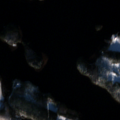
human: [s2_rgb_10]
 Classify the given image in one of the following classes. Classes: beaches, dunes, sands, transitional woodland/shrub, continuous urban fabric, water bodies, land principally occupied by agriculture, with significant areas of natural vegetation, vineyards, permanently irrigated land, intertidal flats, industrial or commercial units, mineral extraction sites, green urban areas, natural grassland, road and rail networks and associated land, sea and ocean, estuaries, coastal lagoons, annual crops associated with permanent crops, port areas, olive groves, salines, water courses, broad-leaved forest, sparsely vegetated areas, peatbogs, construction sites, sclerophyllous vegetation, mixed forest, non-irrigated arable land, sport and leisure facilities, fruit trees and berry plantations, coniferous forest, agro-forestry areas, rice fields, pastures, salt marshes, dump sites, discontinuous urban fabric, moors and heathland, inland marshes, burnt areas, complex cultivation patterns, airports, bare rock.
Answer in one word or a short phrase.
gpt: land principally occupied by agriculture, with significant areas of natural vegetation, mixed forest, water bodies